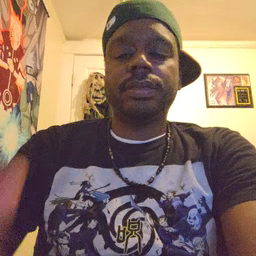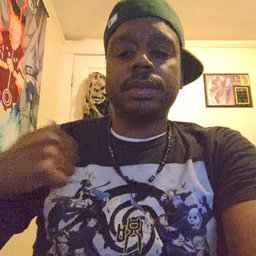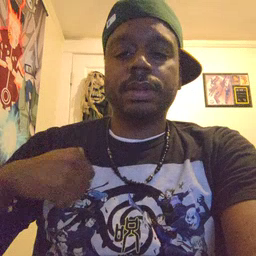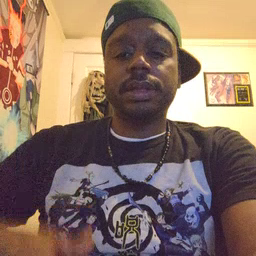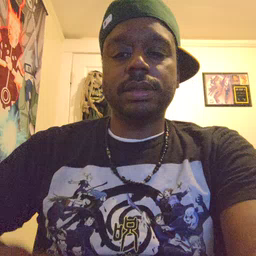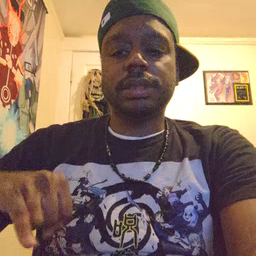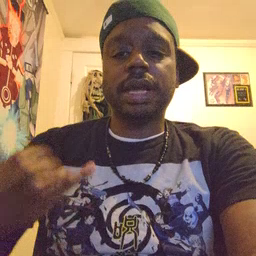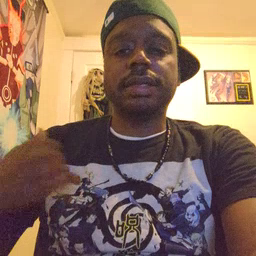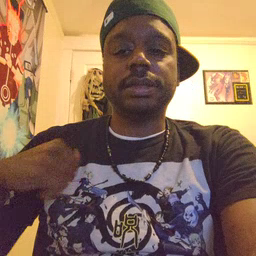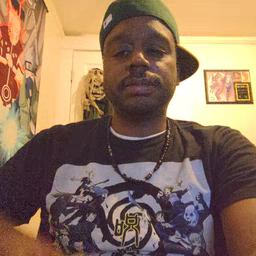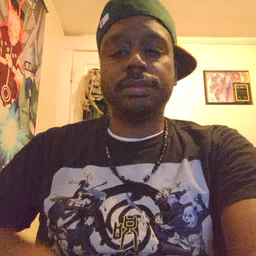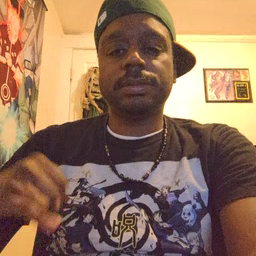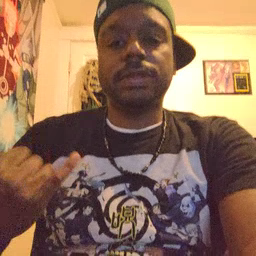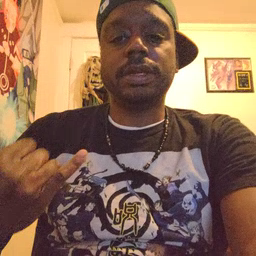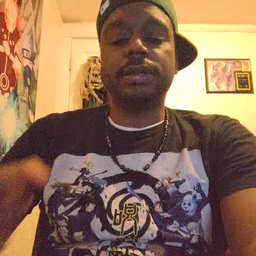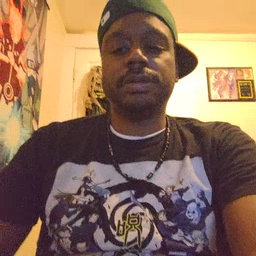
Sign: jacket